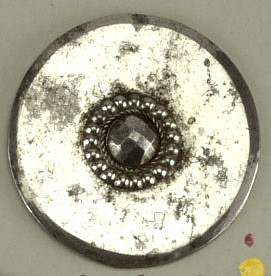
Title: Button
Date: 19th century
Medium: Steel
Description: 1931-59-257-a: Flat button with un-bevelled edge and central, fac...